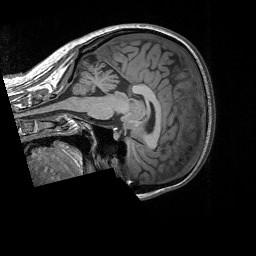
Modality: T1w
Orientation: sagittal
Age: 41
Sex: female
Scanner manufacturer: siemens
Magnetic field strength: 3 T
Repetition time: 1.9 s
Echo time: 0.00252 s